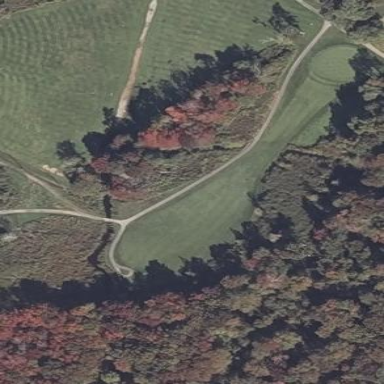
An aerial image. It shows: Golf fairway surrounded by grass.